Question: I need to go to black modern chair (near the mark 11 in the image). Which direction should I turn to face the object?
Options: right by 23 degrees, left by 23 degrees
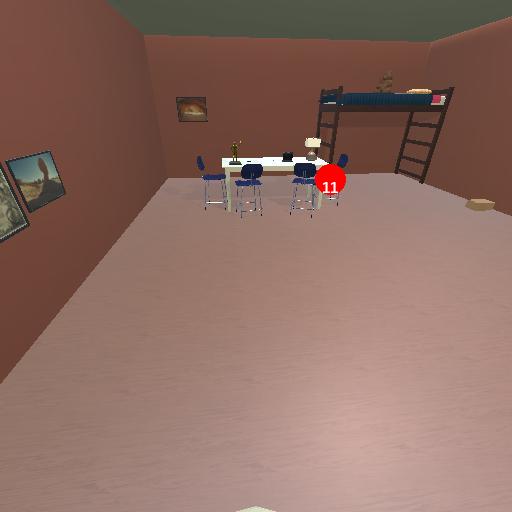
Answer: right by 23 degrees